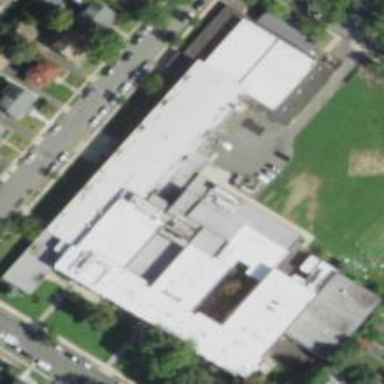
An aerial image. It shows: School building.